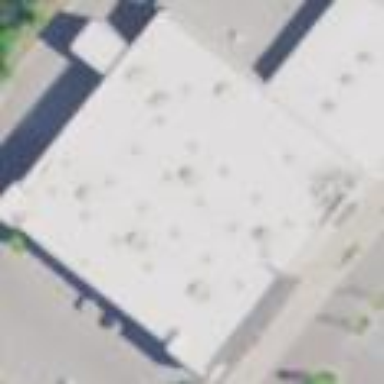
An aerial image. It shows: Outdoor shop located within building.